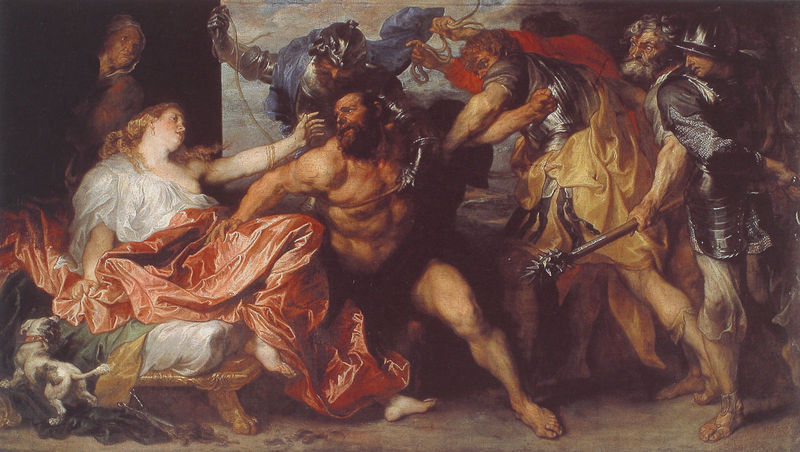
Titel: Samson und Delilah
Künstler: Anthony van Dyck
Institution: Wien, Kunsthistorisches Museum
Schlagwörter: akt, blau, fuß, gemälde, haut, himmel, kampf, mann, nackt, rubens, schatten, umhang, weiß, wolken, frauen, gelb, grün, femmes, frau, haar, kleid, licht, männer, raum, schwarz, stuhl, hund, rot, tuch, wolke, malerei, blond, hemd, alte, blicke, halten, mord, silber, tod, trauer, bild, horn, boden, haare, schnur, stoff, tücher, locke, locken, seide, fesseln, hündchen, leidenschaft, liebe, sofa, seile, lanze, soldaten, dick, muskeln, bett, metall, faden, sandalen, faltenwurf, stofflichkeit, knie, wei, eisen, panzer, schere, seil, barfuß, festnahme, gefangen, gefangennahme, knüppel, raub, waffen, soldat, waffe, helm, ritter, rüstung, verzweiflung, helme, sandale, chien, axt, schneiden, fangen, krieger, rouge, beleibt, femme, gefangener, alte frau, keule, nackter mann, textilien, lager, ringen, fessel, classique, bärtiger, betrug, felten, schmachten, landsknecht, verrat, foltern, morgenstern, hommes, trennen, armes, dicke, robes, simson, samson, mamm, beischalf, wallende gewänder, 1660, cordes, voleur, gestnahme, capuchin, attaches